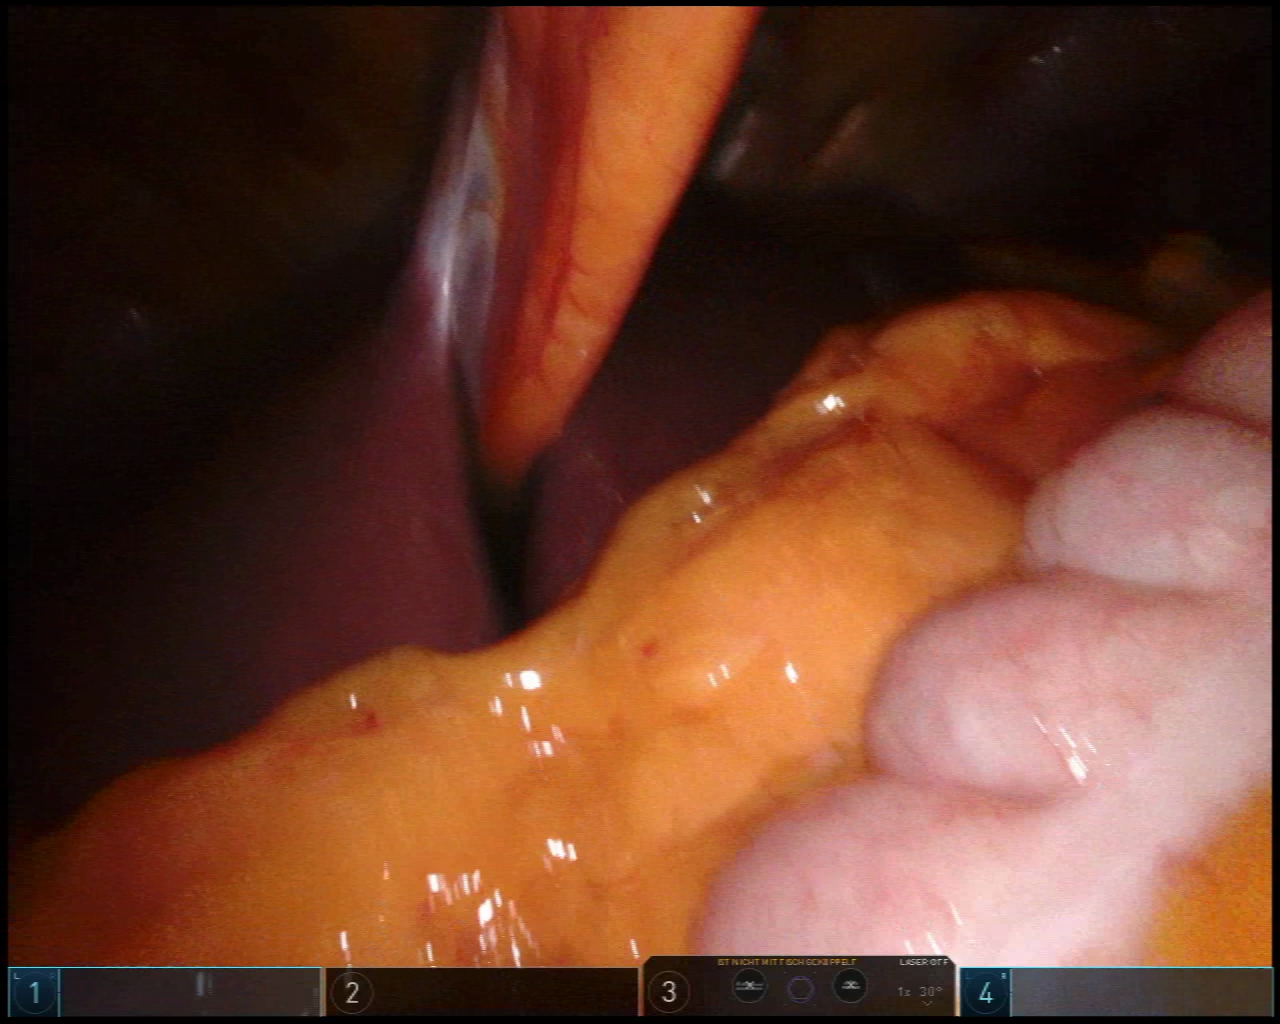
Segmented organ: liver
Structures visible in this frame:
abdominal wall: yes
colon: yes
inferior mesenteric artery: no
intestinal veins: no
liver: yes
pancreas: no
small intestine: no
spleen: no
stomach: no
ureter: no
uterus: no
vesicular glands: no